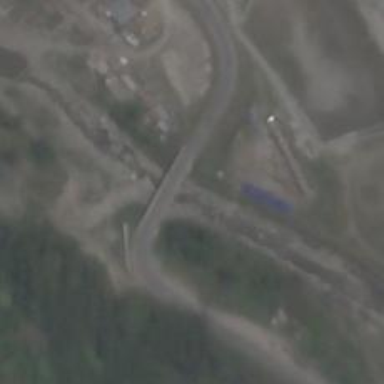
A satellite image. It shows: Arch bridge on trunk highway.